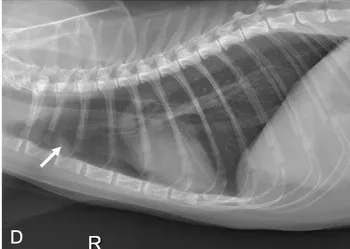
Four right lateral thoracic radiographs obtained from a cat with a compressive Coccidioides spp. Spinal granuloma from initial presentation and three time points after decompressive neurosurgery and fluconazole therapy. Six months following images in C (day 310), there was resolution of the pulmonary nodules and the sternal lymphadenomegaly was static (solid white arrow).
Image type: radiology (x_ray)